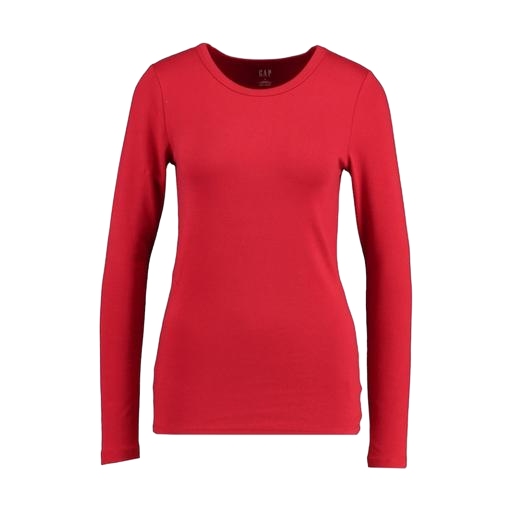
long sleeved fitted red shirt, red women's long-sleeved scoop neck t-shirt light, red long-sleeve t-shirt, white background